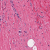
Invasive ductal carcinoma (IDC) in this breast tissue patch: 0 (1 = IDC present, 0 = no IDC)